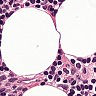
Metastatic tissue present: no